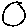
Label: circle